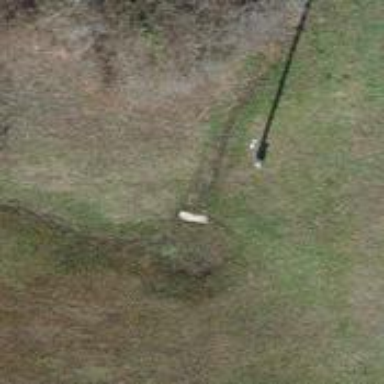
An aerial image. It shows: Power pole.